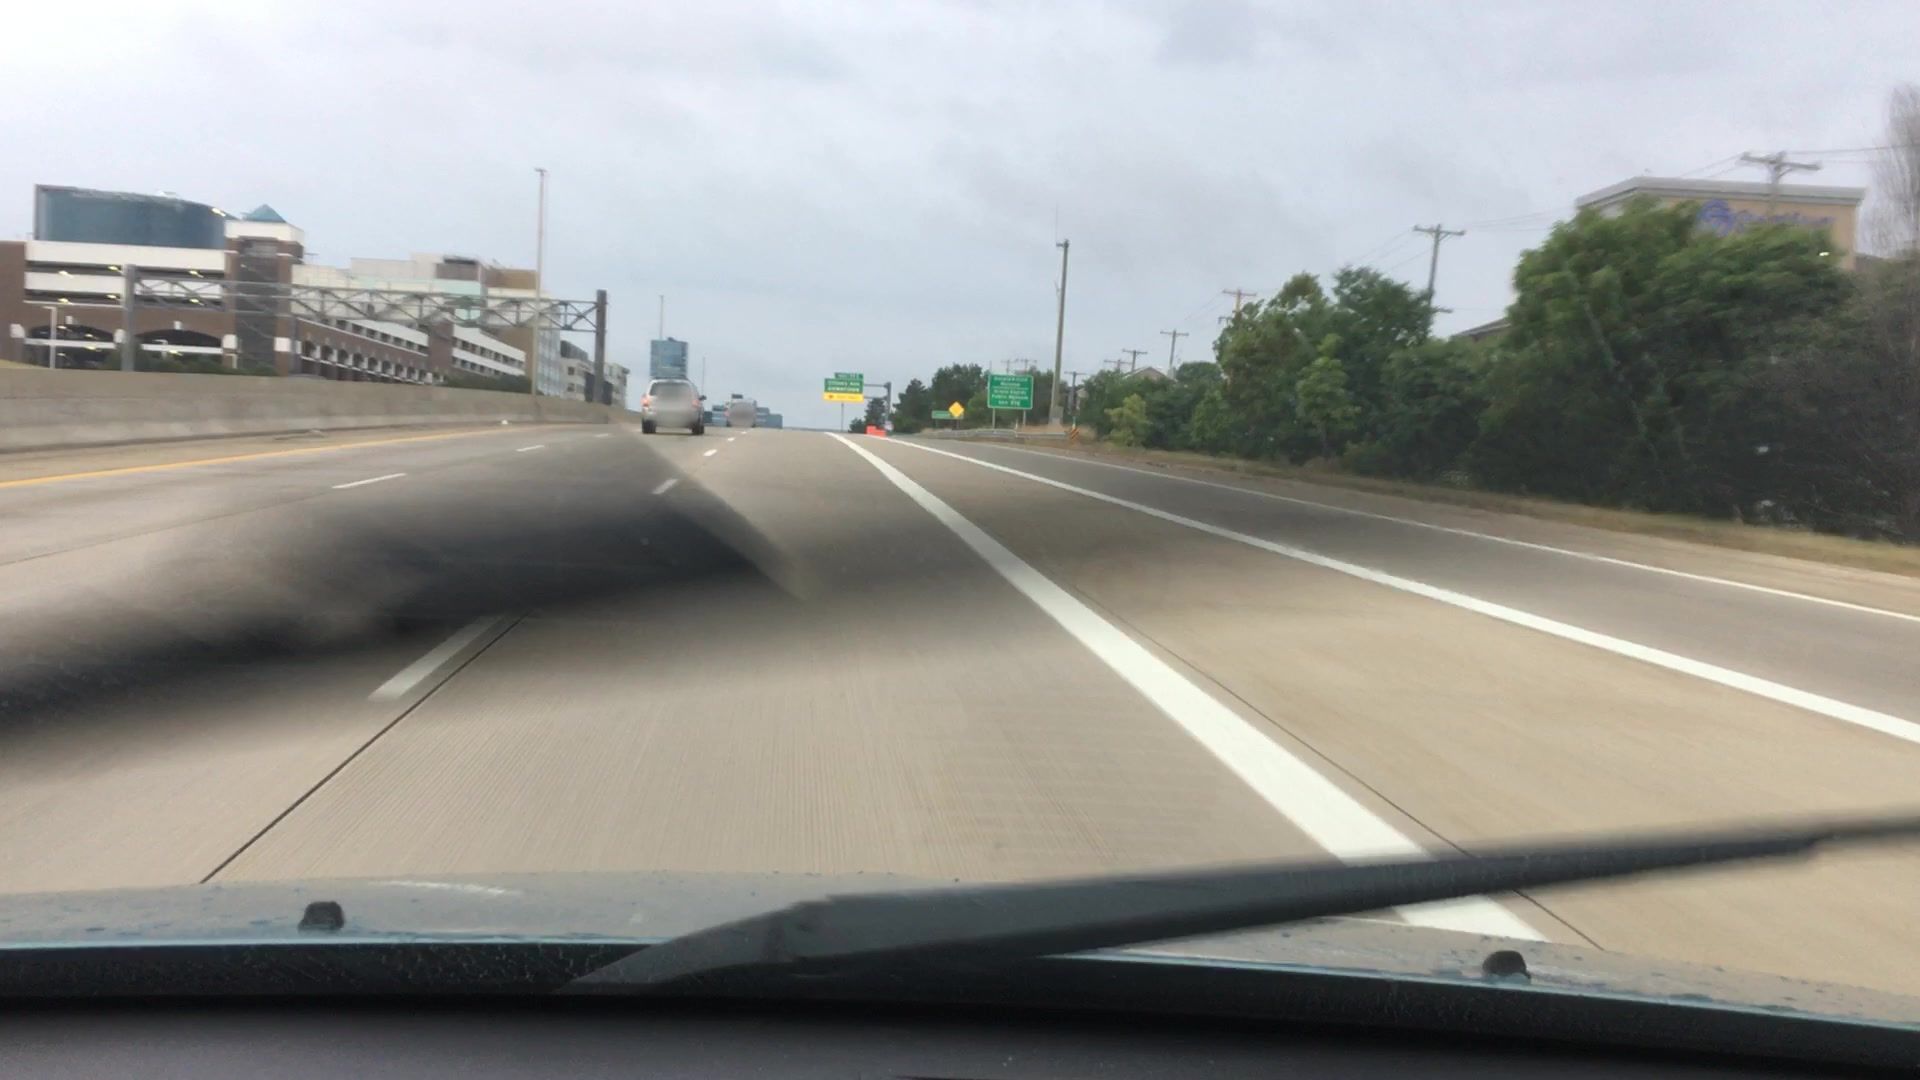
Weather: rainy
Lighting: day
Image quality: good
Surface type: driving surface
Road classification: motorway_link
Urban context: urban centre
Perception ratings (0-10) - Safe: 4.75, Lively: 5.19, Beautiful: 1.92, Boring: 3.2, Depressing: 4.98, Wealthy: 0.9